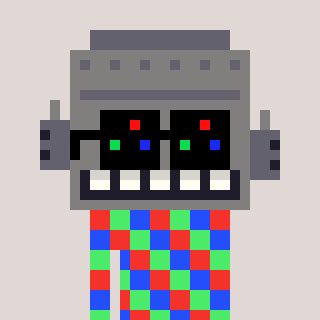
a pixel art character with square black sunglasses, a robot-shaped head and a darkpink-colored body on a warm background